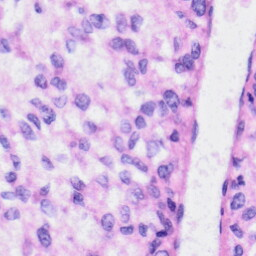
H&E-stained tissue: Liver